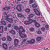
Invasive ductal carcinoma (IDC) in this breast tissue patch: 0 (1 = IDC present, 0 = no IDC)